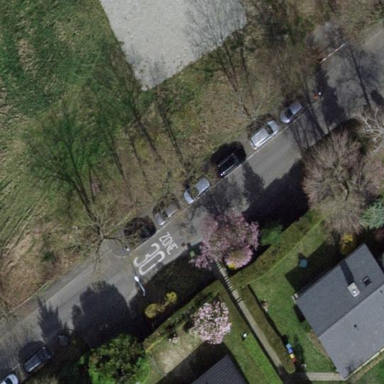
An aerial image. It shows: Asphalt parking lane.